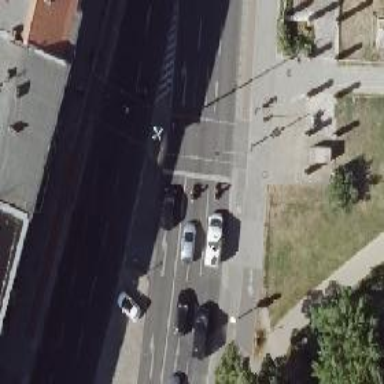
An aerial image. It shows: Road with traffic signals.